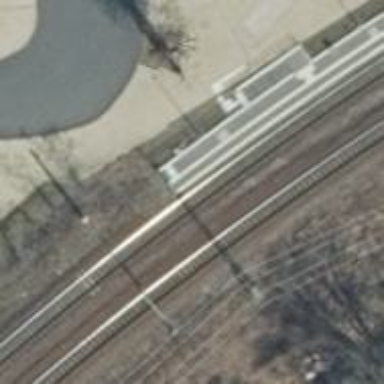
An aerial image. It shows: Railway track with contact line for electrification.